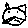
Label: cat